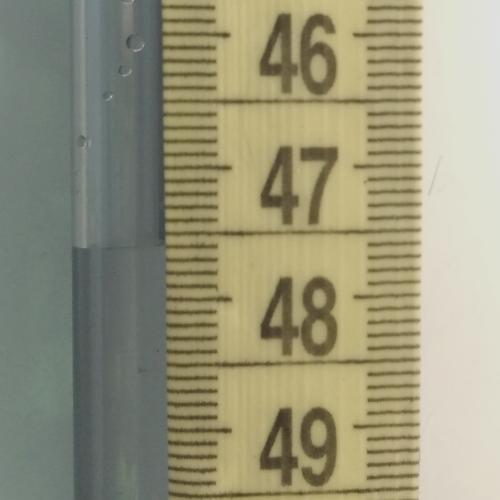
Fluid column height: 47.6 cm